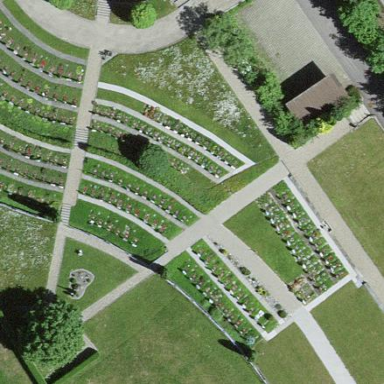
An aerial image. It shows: Graveyard.